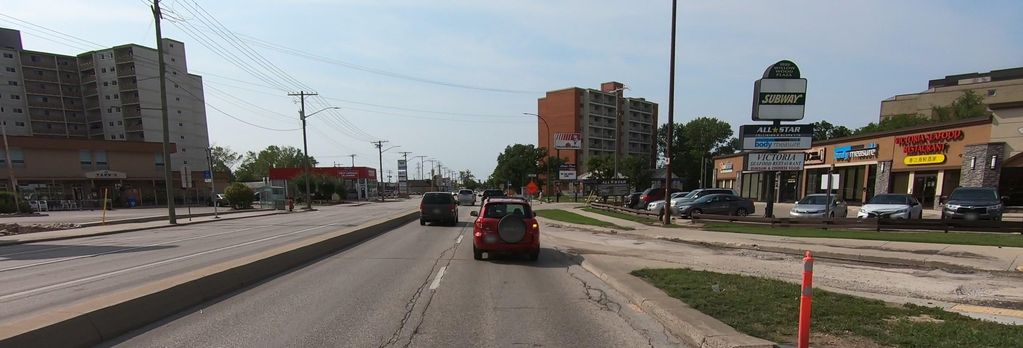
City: winnipeg